Question: Implementing a 5-item BottomNavigationView -with the labels always shown- I'm using the following approach:
'''
<android.support.design.widget.BottomNavigationView
android:id="@+id/navigation"
android:layout_width="0dp"
android:layout_height="wrap_content"
android:background="?android:attr/windowBackground"
app:layout_constraintBottom_toBottomOf="parent"
app:layout_constraintLeft_toLeftOf="parent"
app:layout_constraintRight_toRightOf="parent"
app:menu="@menu/navigation"
app:labelVisibilityMode="labeled"/>
'''
Unfortunately, the result hyphenates words when active, as shown in the picture:

I tried setting different styles for the label's active text:
'''
app:itemTextAppearanceActive="@style/text_navigation_active_labels"
'''
-- styles.xml --
'''
<style name="text_navigation_active_labels">
<item name="android:breakStrategy">simple</item>
<item name="android:hyphenationFrequency">none</item>
</style>
'''
But the result is exactly the same (whether I only use break strategy, hyphenationFrequency or both). I'm currently testing it on an API 27 physical phone.
Any help is appreciated.
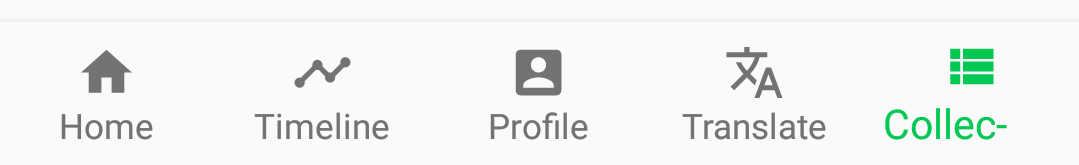
Answer: As 5 items might be a lot of space, it is necessary to compromise text size. In order to fix it, adding a custom style to the BottomNavigationView text gets the job done:
'''
<android.support.design.widget.BottomNavigationView
android:id="@+id/navigation"
...
app:itemTextAppearanceActive="@style/navTextActive"
app:itemTextAppearanceInactive="@style/navTextInactive"/>
'''
on styles.xml:
'''
<style name="navTextInactive">
<item name="android:textSize">11sp</item>
</style>
<style name="navTextActive">
<item name="android:textSize">12sp</item>
</style>
'''
Result:
<URL>
Hope it can help anyone out there!